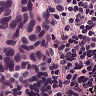
Metastatic tissue present: yes